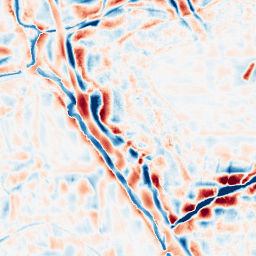
Category: wavelet
Decomposition family: wavelet_dwt
Decomposition parameters: wavelet: coif2
level: 4
Upsampling method: bicubic_3x
Upsampling parameters: scale: 3
Upsampling scale: 3